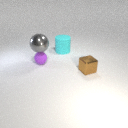
small brown metal cube to the right of small purple rubber sphere